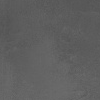
Atmospheric dust classification: dusty